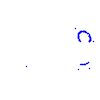
Particle: proton